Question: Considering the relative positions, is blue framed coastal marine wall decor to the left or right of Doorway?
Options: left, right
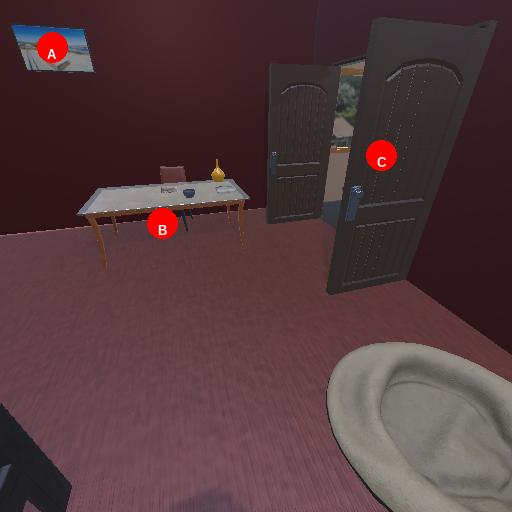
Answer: left